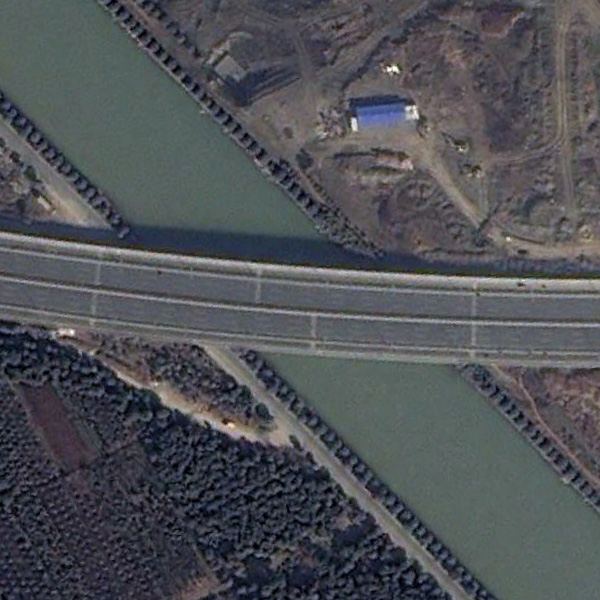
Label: Bridge